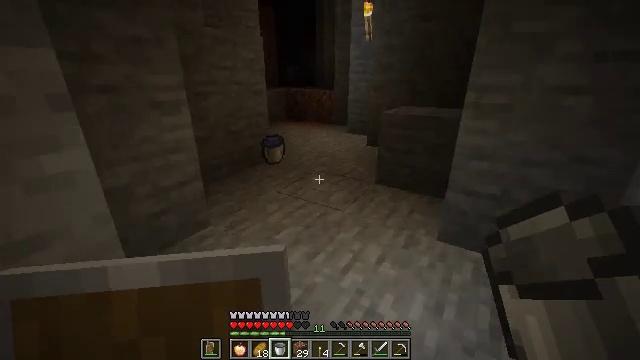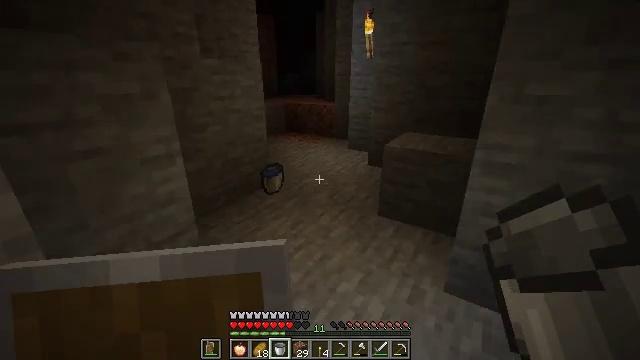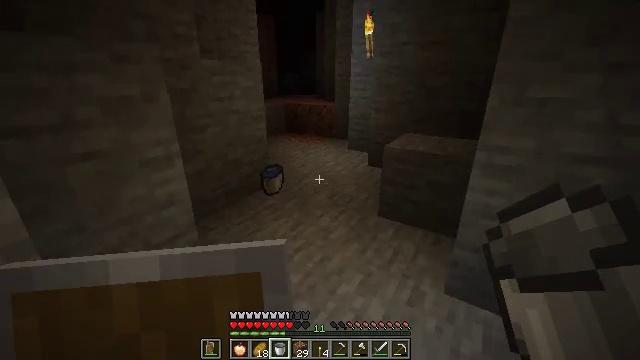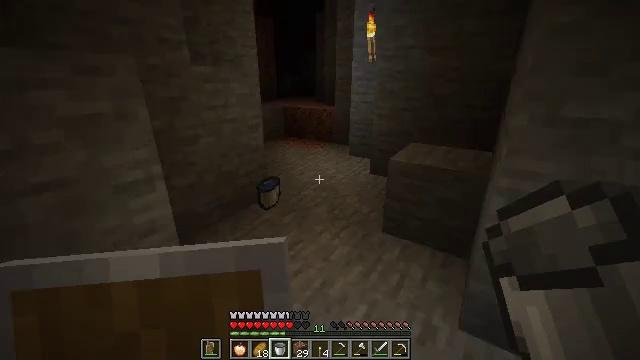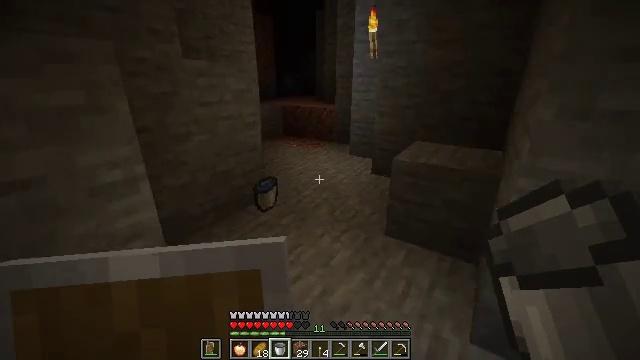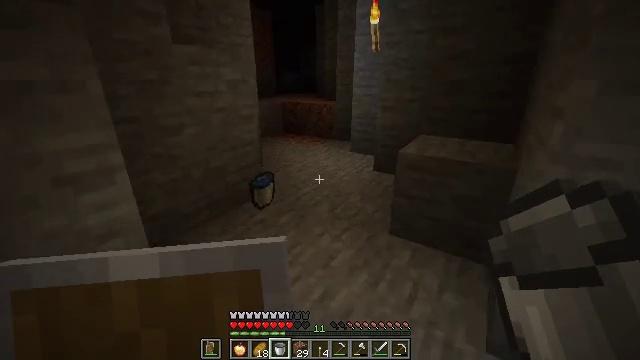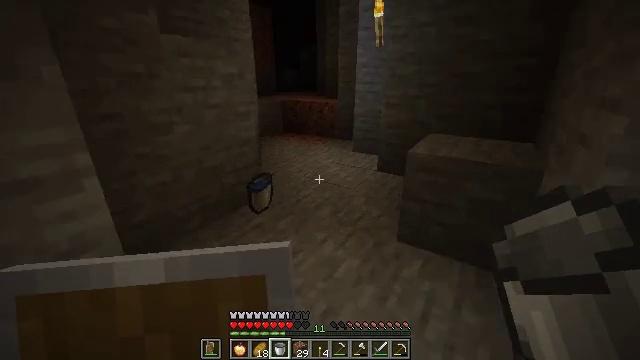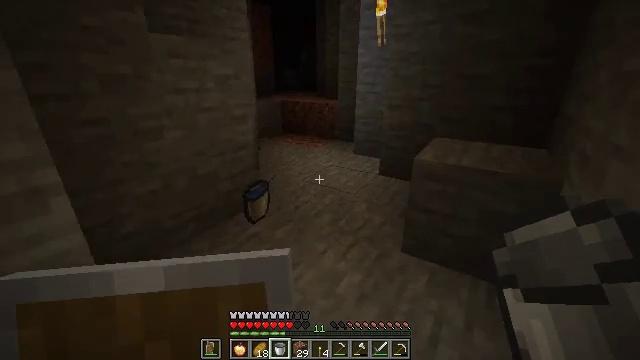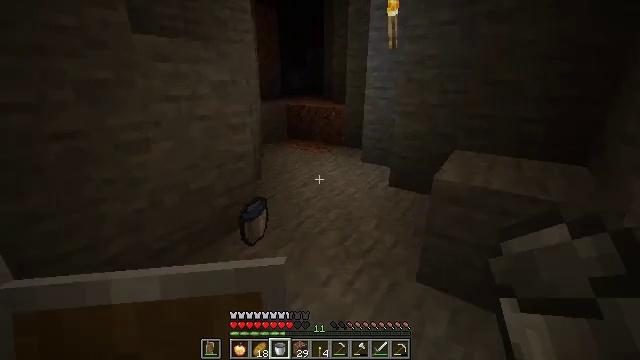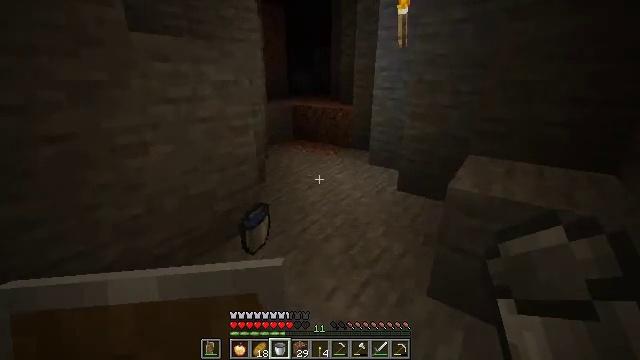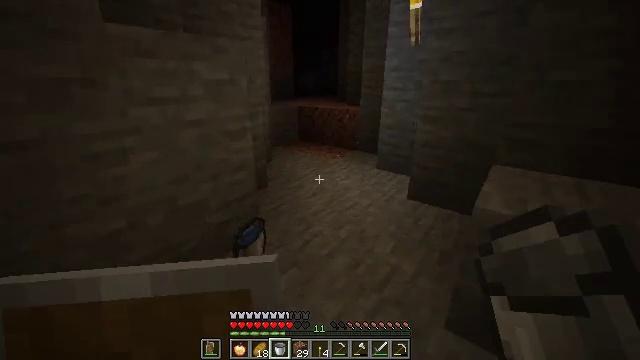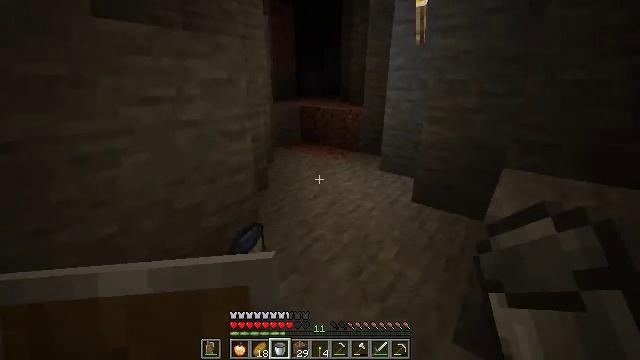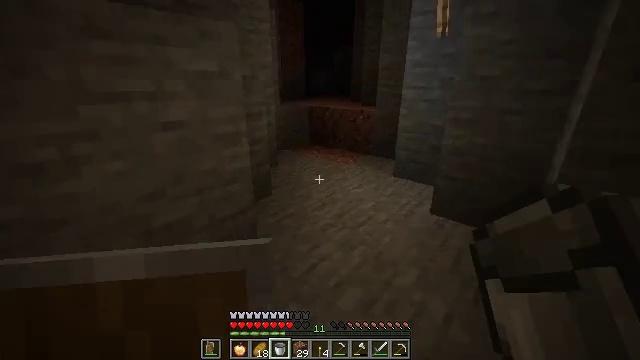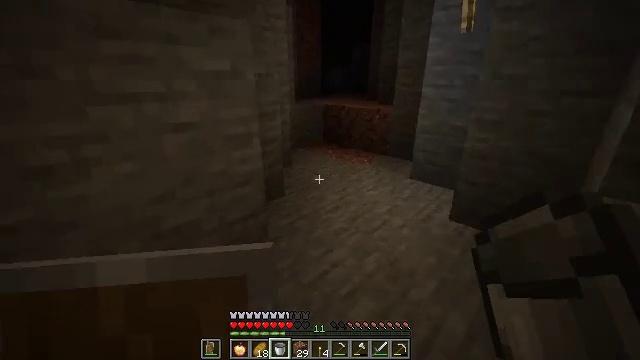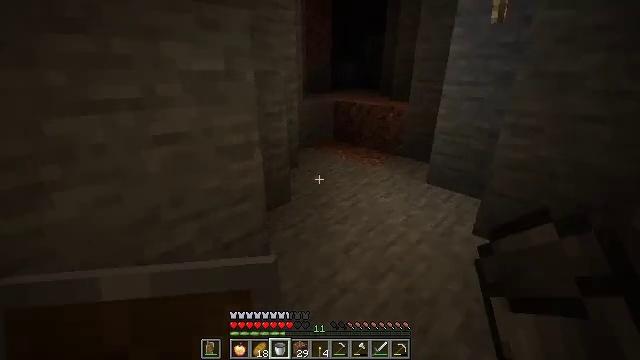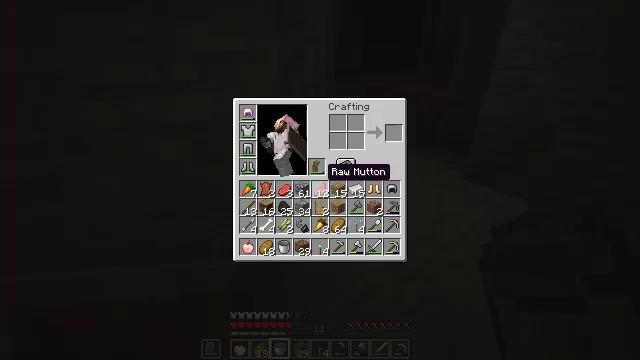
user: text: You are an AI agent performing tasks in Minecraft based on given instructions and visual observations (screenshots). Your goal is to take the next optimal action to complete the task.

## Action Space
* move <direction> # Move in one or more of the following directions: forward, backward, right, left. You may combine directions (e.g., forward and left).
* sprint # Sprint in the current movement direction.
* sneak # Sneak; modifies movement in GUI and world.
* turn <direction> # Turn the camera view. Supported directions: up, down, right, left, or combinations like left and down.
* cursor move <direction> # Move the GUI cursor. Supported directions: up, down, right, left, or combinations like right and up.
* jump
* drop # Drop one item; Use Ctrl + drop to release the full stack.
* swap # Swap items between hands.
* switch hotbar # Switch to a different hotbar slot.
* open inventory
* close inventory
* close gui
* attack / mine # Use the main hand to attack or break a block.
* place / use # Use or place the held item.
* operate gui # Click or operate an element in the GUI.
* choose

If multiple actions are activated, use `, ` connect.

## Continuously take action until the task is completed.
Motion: motion action
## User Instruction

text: Remove an oak door from the inventory.
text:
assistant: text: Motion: move forward, jump
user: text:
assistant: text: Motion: move forward, jump
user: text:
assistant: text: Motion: move forward
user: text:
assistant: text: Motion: move forward
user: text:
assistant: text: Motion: move forward
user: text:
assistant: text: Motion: move forward
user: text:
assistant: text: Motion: move forward
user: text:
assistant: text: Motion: move forward, turn left
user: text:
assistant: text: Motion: move forward, turn left
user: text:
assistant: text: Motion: move forward, turn left
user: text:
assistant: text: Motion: move forward
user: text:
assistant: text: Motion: move forward, turn left
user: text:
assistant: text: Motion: move forward, turn left
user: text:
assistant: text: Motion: move forward, turn left and down
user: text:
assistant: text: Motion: turn left and down, open inventory
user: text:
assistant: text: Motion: open inventory
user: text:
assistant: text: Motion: cursor move left, open inventory
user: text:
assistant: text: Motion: no_op
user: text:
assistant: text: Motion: no_op
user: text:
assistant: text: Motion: cursor move right and down
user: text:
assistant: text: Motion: sprint, cursor move right and down
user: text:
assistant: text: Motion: sprint
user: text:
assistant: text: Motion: sprint, cursor move down
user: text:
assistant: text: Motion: sprint, cursor move down
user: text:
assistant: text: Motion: sprint, cursor move down
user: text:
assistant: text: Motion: sprint
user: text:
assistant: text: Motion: sprint
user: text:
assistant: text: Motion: sprint
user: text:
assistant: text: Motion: sprint, cursor move left
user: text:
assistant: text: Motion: sprint